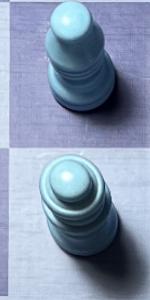
Label: Queen_White